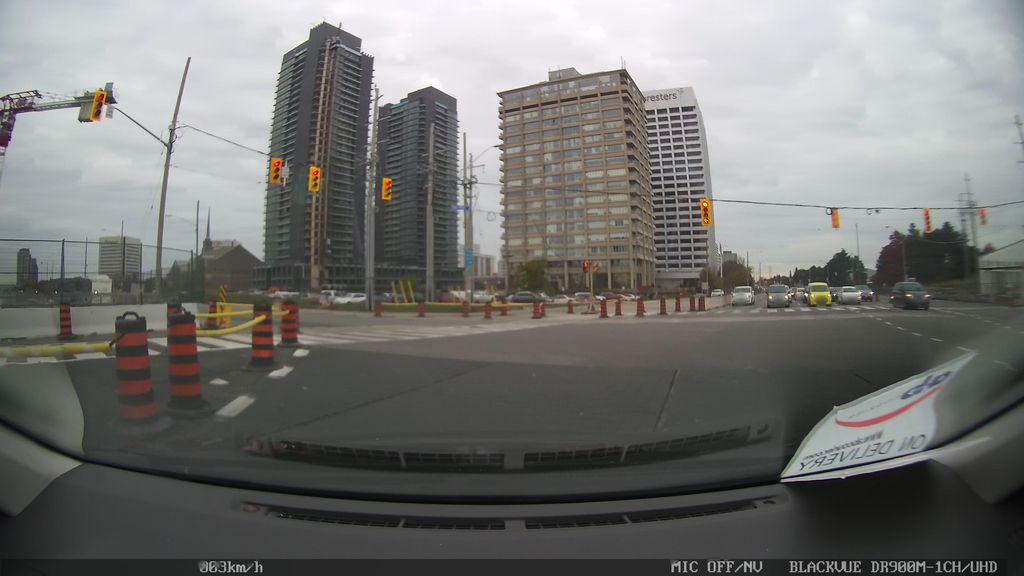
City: toronto